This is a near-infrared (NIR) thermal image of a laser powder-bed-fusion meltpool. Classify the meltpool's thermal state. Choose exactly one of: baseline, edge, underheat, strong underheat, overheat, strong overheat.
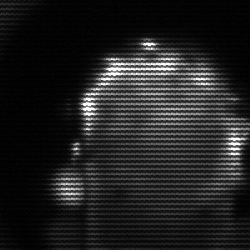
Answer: baseline